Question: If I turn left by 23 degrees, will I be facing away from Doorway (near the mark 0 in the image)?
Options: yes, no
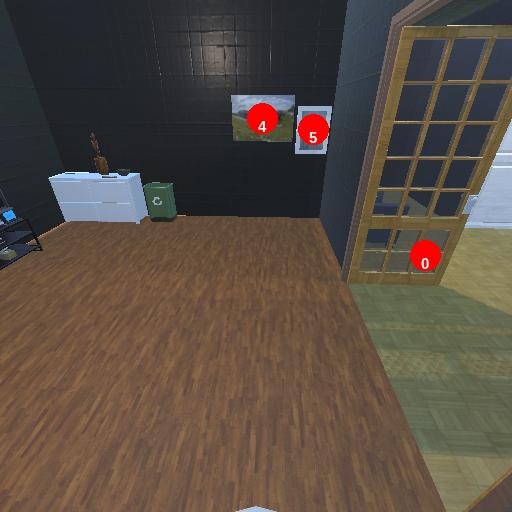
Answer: yes